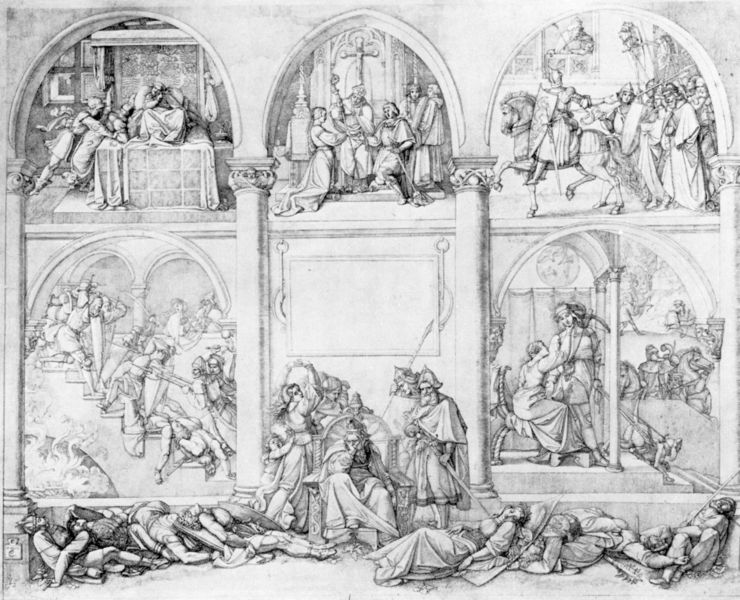
Titel: Titelblatt zu den Nibelungen
Künstler: Peter Cornelius
Institution: Frankfurt, Städelsches Kunstinstitut
Schlagwörter: feuer, kampf, menschen, frau, skizze, säulen, zeichnung, mord, tod, bild, kind, theater, pferd, reiter, chaos, bogen, figuren, krieg, schlacht, treppe, bischof, könig, papst, thron, bett, nazarener, schild, kreuz, soldat, tote, herrscher, ritter, wappen, spitzbogen, reise, kupferstich, stockwerke, overbeck, stationen, bildfelder, szenenbild, inquistion